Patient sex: M
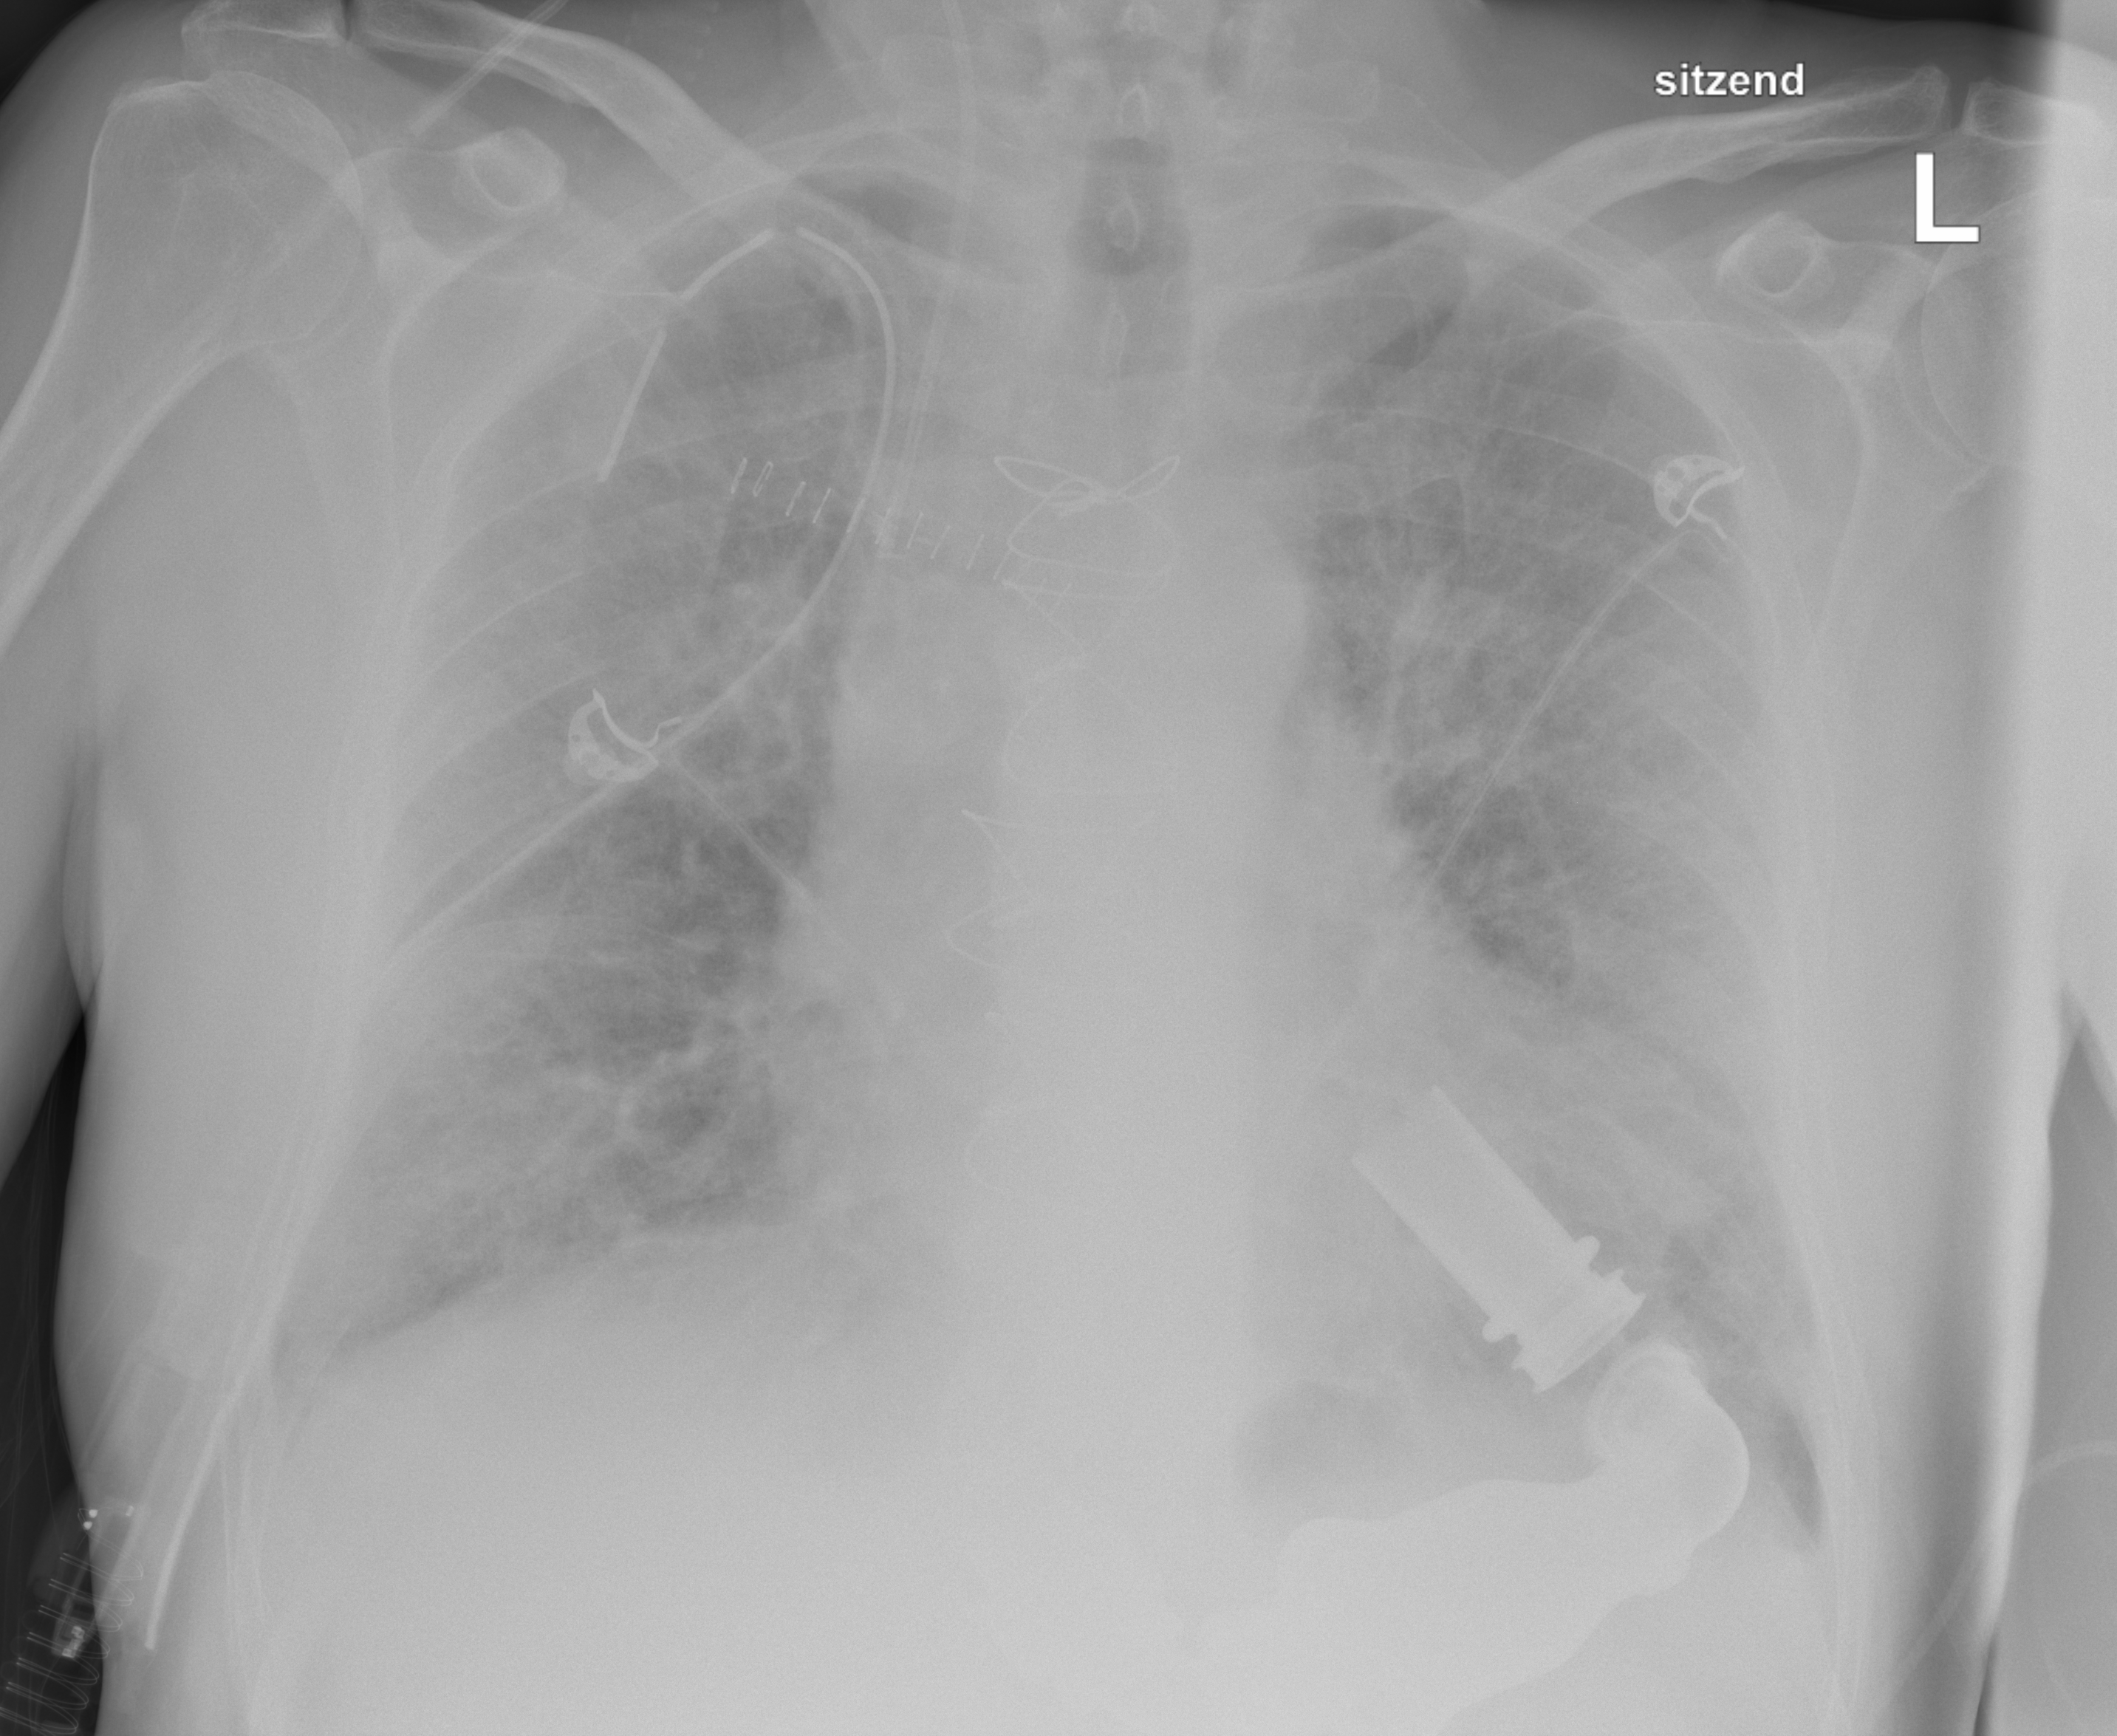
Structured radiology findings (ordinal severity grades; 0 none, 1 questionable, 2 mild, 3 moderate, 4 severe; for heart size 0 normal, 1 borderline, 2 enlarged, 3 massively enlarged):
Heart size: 2
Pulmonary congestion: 2
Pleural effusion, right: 0
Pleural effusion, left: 0
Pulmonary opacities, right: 2
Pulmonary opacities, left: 2
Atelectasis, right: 2
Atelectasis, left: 2